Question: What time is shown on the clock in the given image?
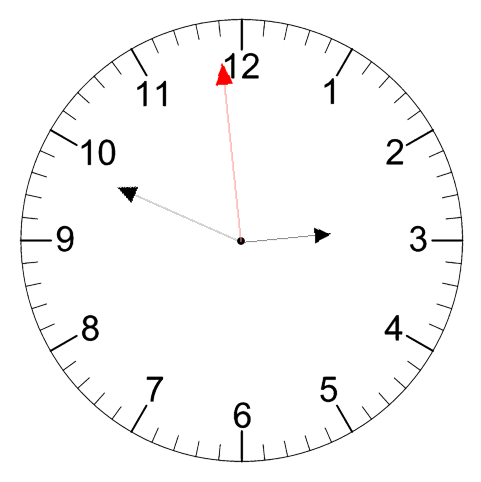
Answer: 02:48:59